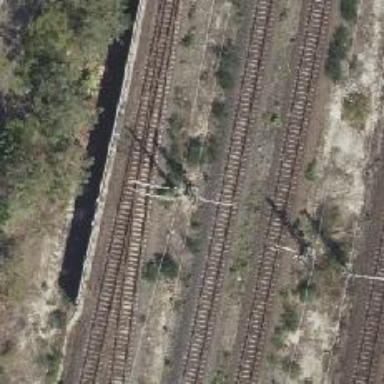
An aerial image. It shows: Catenary mast for power lines.